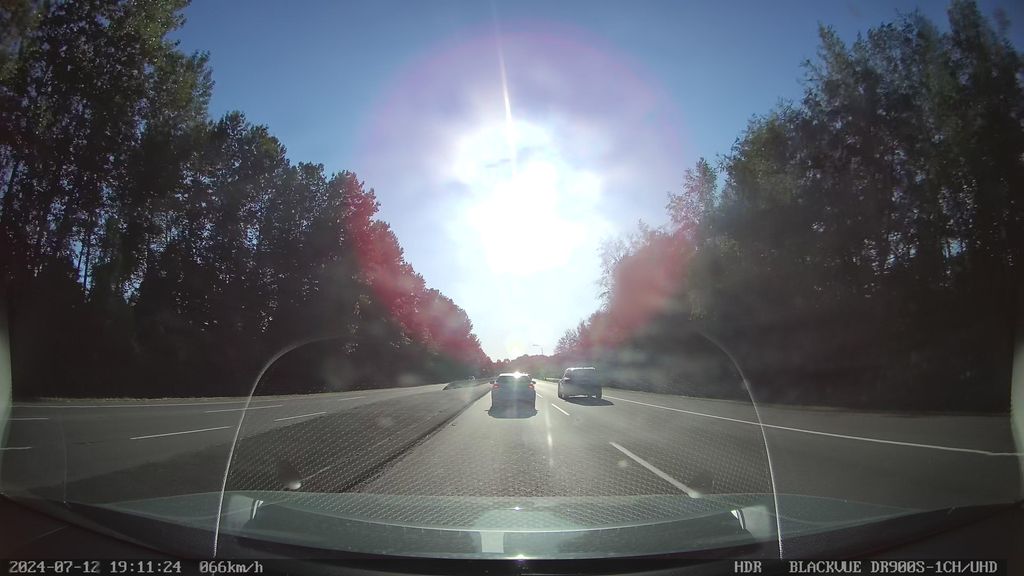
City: vancouver